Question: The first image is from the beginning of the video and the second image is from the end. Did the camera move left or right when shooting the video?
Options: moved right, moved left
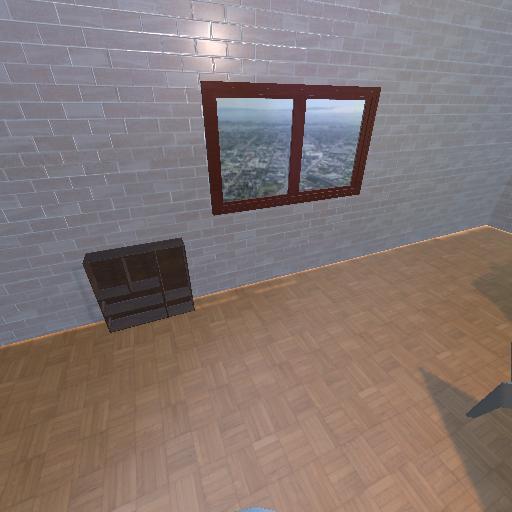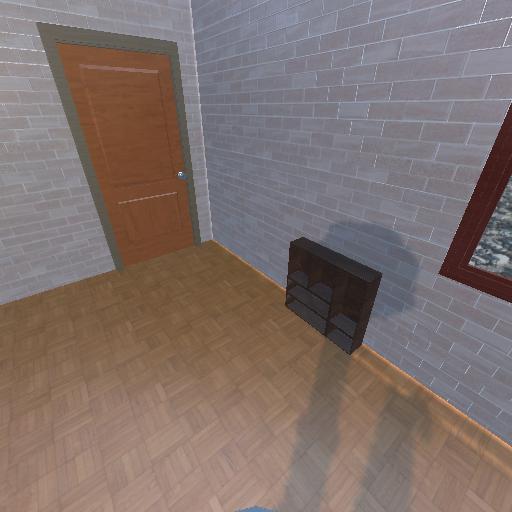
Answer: moved right